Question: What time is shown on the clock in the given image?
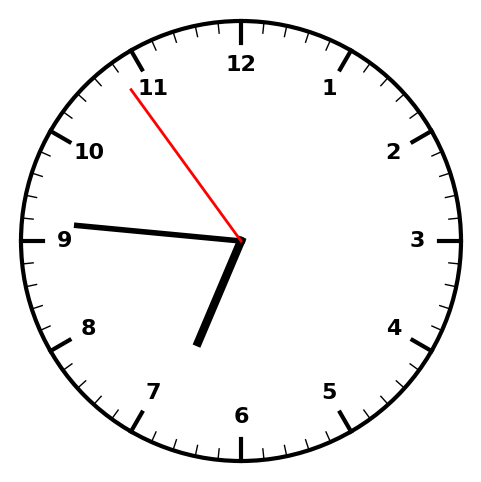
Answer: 06:45:54